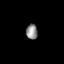
Tissue: lung
Cell type: Fibroblasts
Senescence score: 0.5675
Nuclear area (px): 172
Mean DAPI intensity: 140.686